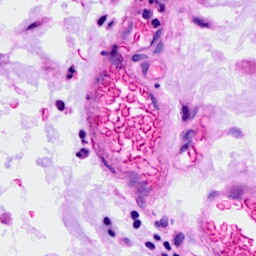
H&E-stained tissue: Ovarian